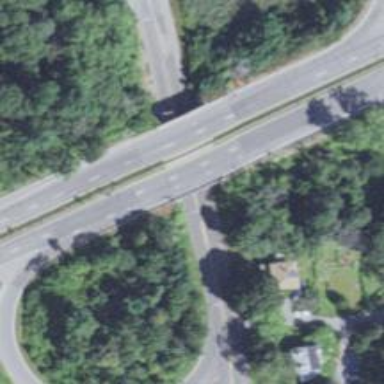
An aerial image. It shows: Motorway bridge with asphalt surface.